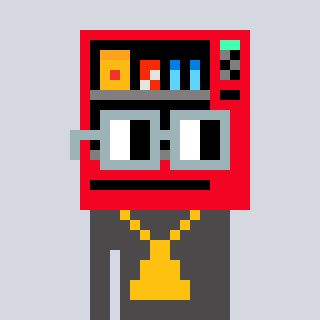
a pixel art character with square dark gray glasses, a vending machine-shaped head and a grayscale-colored body on a cool background